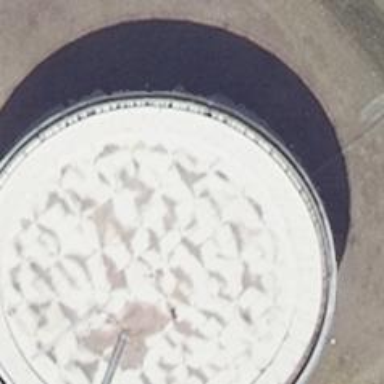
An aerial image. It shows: Storage tank that is man-made.